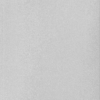
Label: dusty